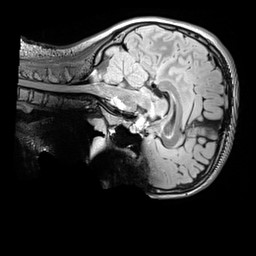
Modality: FLAIR
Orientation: sagittal
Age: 13
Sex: female
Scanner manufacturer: siemens
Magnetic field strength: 3 T
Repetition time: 5 s
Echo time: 0.388 s